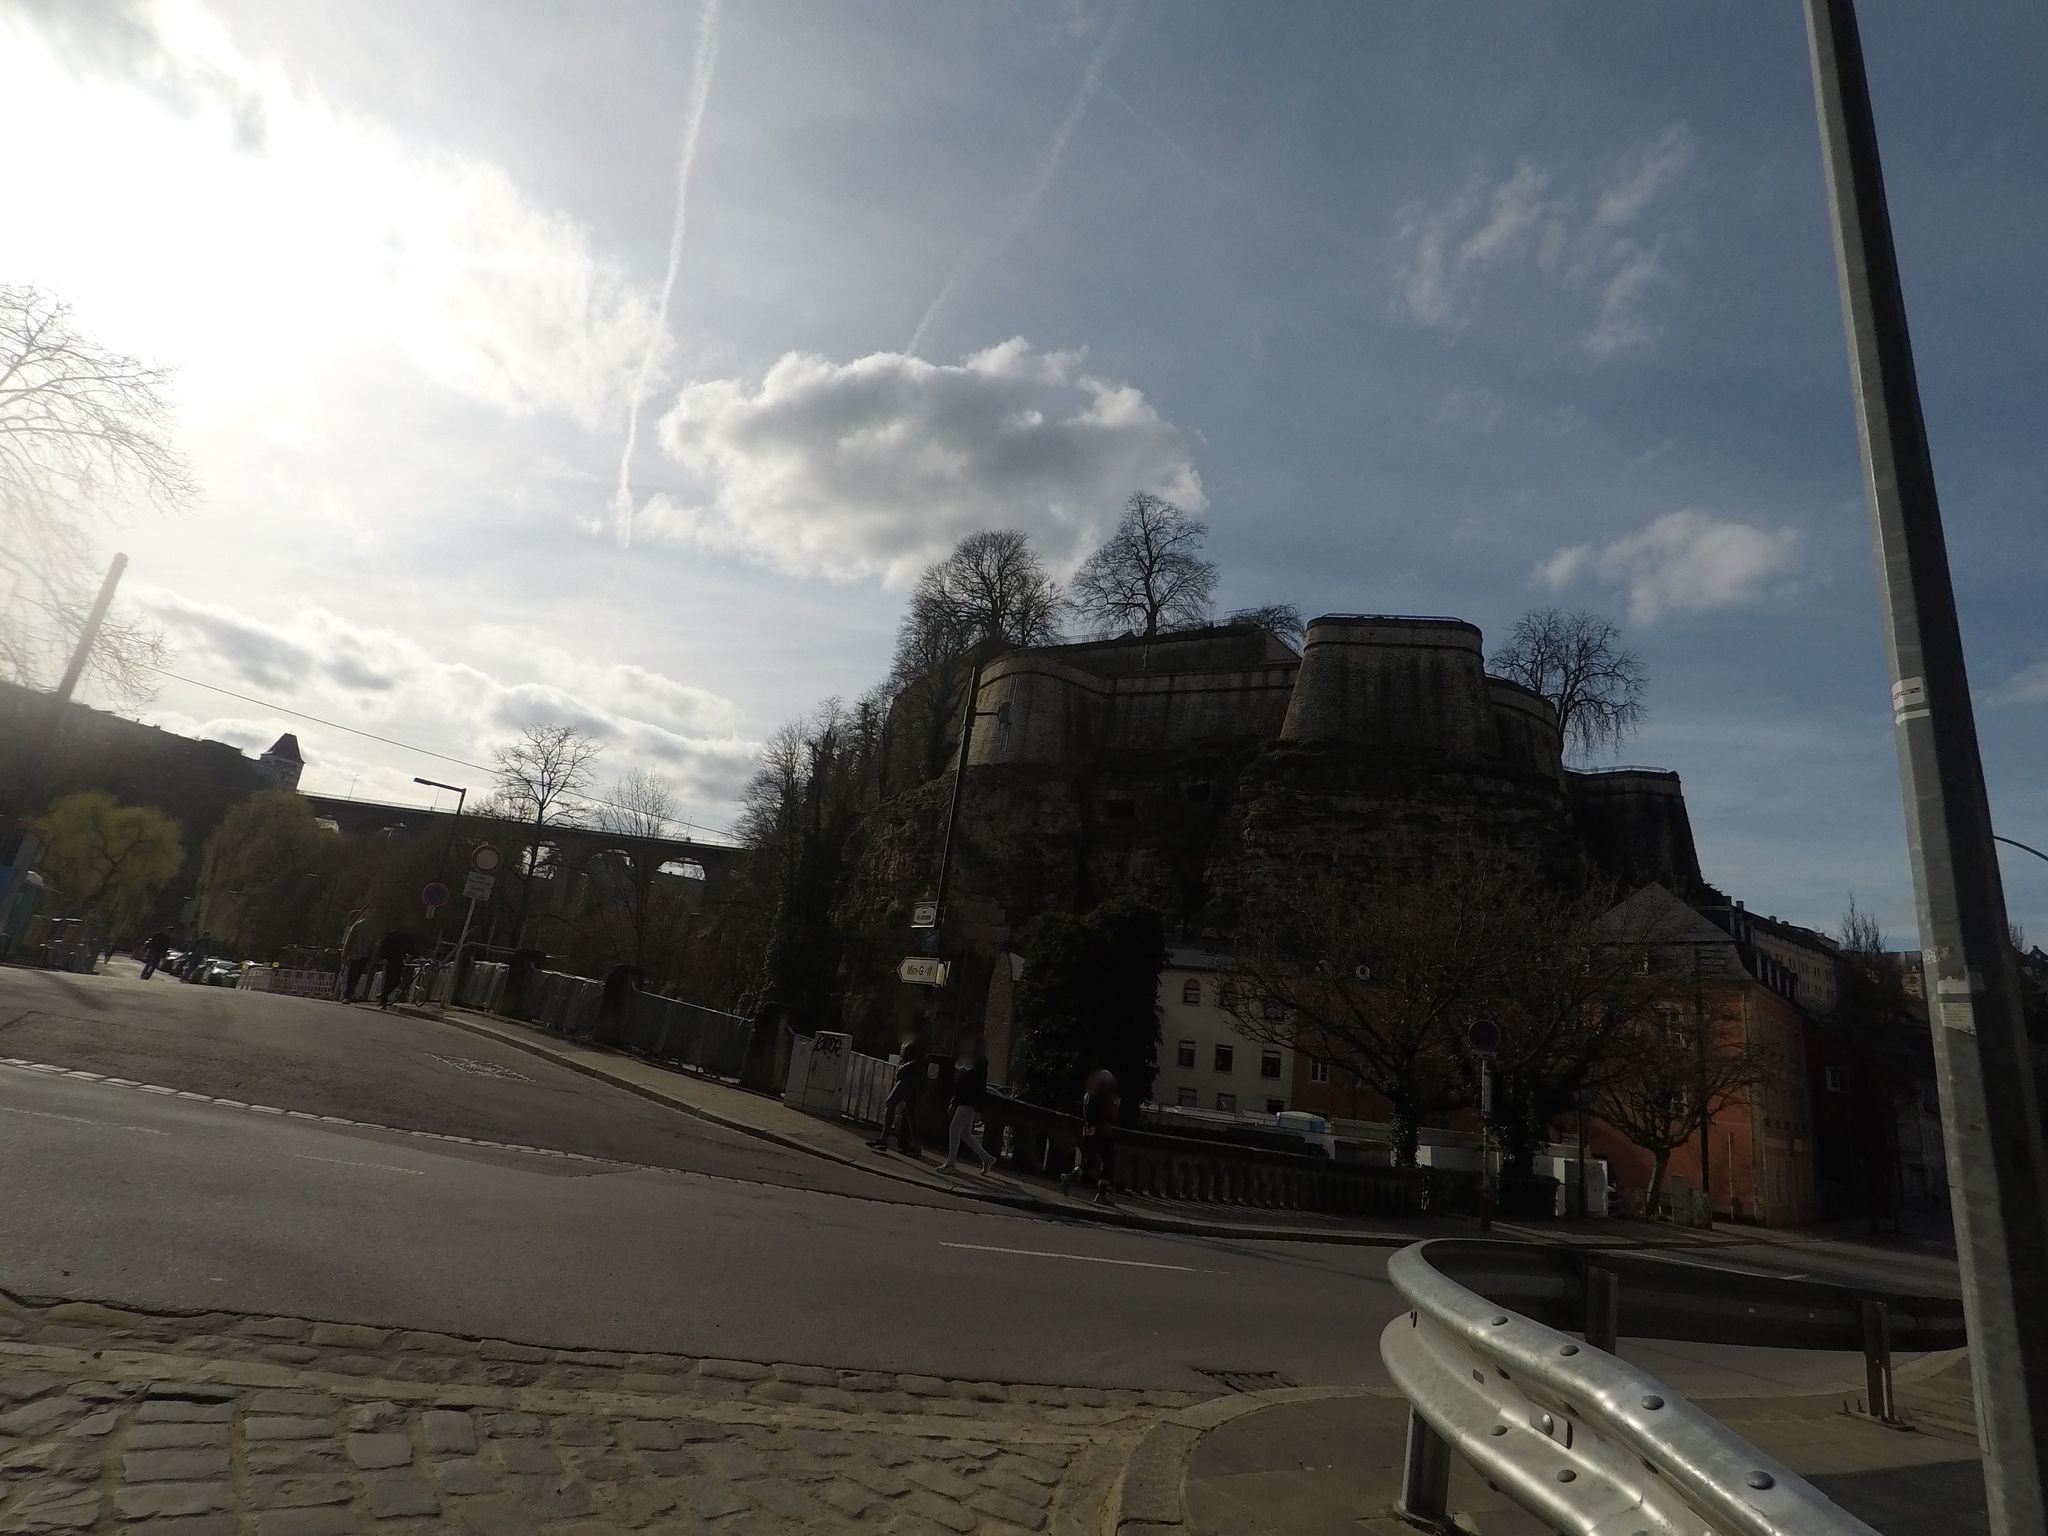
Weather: snowy
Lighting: day
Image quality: good
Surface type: walking surface
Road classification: path, steps
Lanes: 2
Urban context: urban centre
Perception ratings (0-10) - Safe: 5.87, Lively: 6.9, Beautiful: 2.75, Boring: 5.13, Depressing: 4.73, Wealthy: 4.07